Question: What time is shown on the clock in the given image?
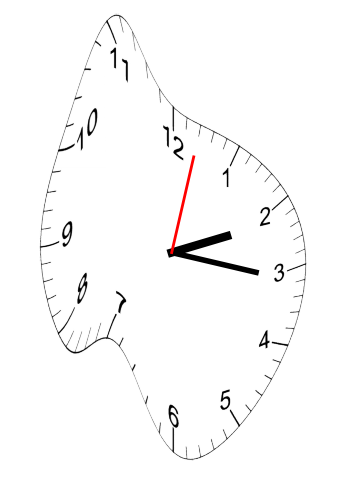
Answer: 02:16:02